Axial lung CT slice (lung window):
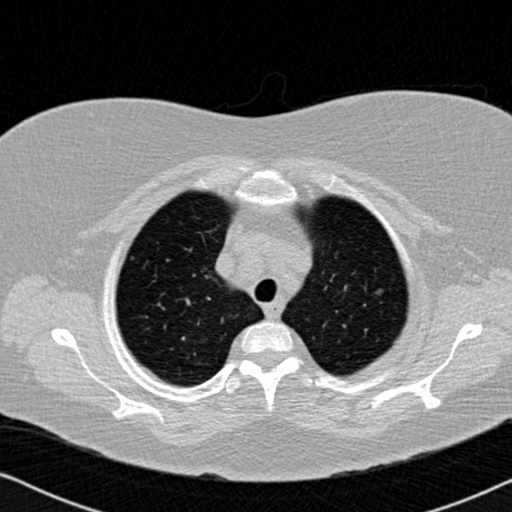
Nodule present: yes
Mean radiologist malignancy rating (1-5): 3